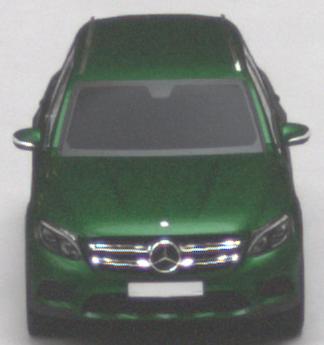
Make: Mercedes-Benz
Model: GLC 250
Detailed model: GLC (253)
Model produced from: 2015/09
Model produced until: 2018/05
Doors: 5
Color: green
Road condition: dry road
Daytime: midday
Contrast: medium contrast